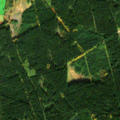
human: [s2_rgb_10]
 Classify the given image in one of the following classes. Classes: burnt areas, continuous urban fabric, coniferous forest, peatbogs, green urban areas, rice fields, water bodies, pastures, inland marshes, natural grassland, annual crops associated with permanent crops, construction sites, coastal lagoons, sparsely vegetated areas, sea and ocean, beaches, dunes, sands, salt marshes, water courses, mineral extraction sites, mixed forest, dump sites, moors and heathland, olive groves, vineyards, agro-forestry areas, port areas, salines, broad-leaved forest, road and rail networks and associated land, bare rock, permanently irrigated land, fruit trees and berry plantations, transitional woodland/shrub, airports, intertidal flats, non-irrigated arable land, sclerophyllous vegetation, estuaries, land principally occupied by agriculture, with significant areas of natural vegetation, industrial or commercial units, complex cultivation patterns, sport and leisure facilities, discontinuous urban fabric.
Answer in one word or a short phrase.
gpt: sport and leisure facilities, coniferous forest, mixed forest